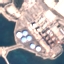
Land use / land cover class: Industrial